Question: How can I use SetProcessAffinityMask to select more than one logical processor?
In Windows Task Manager you can do this as an example:

I updated my <URL> procedure to do this:
'''
type
TProcessPriority = (ptLow = $<PHONE>,
ptBelowNormal = $<PHONE>,
ptNormal = $<PHONE>,
ptAboveNormal = $<PHONE>,
ptHigh = $<PHONE>,
ptRealtime = $<PHONE>);
procedure RunProcess(FileName: string; Priority: TProcessPriority);
var
StartInfo: TStartupInfo;
ProcInfo: TProcessInformation;
CmdLine: string;
Done: Boolean;
begin
FillChar(StartInfo, SizeOf(TStartupInfo), #0);
FillChar(ProcInfo, SizeOf(TProcessInformation), #0);
StartInfo.cb := SizeOf(TStartupInfo);
CmdLine := FileName;
UniqueString(CmdLine);
try
Done := CreateProcess(nil, PChar(CmdLine), nil, nil, False,
CREATE_NEW_PROCESS_GROUP + Integer(Priority),
nil, nil, StartInfo, ProcInfo);
if Done then
begin
// Todo: Get actual cpu core count before attempting to set affinity!
// 0 = <All Processors>
// 1 = CPU 0
// 2 = CPU 1
// 3 = CPU 2
// 4 = CPU 3
// 5 = CPU 5
// 6 = CPU 6
// 7 = CPU 6
// 8 = CPU 7
// this sets to CPU 0 - but how to allow multiple parameters to
// set more than one logical processor?
SetProcessAffinityMask(ProcInfo.hProcess, 1);
end else
MessageDlg('Could not run ' + FileName, mtError, [mbOk], 0)
finally
CloseHandle(ProcInfo.hProcess);
CloseHandle(ProcInfo.hThread);
end;
end;
'''
Note the comments I put in there. It would be good to update my procedure to include a new Affinity parameter which I can pass to SetProcessAffinityMask.
Calling any of these won't select the corresponding processors for obvious reasons, they give the idea of what I am wanting to do:
'''
SetProcessAffinityMask(ProcInfo.hProcess, 1 + 2);
SetProcessAffinityMask(ProcInfo.hProcess, 1 and 2);
'''
eg, select any of the CPU's for a process, as shown in Task Manager.
How should I do this, using an Array, Set or something else? I cannot get it to work with multiple values.
Thanks.
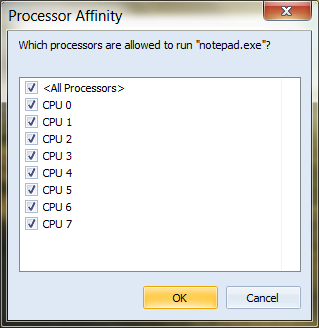
Answer: It is a bitmask as described in the <URL>.
> A process affinity mask is a bit vector in which each bit represents a logical processor on which the threads of the process are allowed to run.
- - - - -
And so on. You can use logical 'or' to combine them. So processors 0 and 1 would be '$01' or '$02' which equals '$03'.
I would use the shift operator 'shl' to create values for specific processors. Like this:
'''
function SingleProcessorMask(const ProcessorIndex: Integer): DWORD_PTR;
begin
//When shifting constants the compiler will force the result to be 32-bit
//if you have more than 32 processors, 'Result:= 1 shl x' will return
//an incorrect result.
Result := DWORD_PTR(1) shl (ProcessorIndex);
end;
'''
You can readily extend this to generate masks for lists of processors using logical 'or' in a loop.
'''
function CombinedProcessorMask(const Processors: array of Integer): DWORD_PTR;
var
i: Integer;
begin
Result := 0;
for i := low(Processors) to high(Processors) do
Result := Result or SingleProcessorMask(Processors[i]);
end;
'''
You can test for a processor being in a bit mask like this:
'''
function ProcessorInMask(const ProcessorMask: DWORD_PTR;
const ProcessorIndex: Integer): Boolean;
begin
Result := (SingleProcessorMask(ProcessorIndex) and ProcessorMask)<>0;
end;
'''
: I'm using 'DWORD_PTR' because for 64 bit targets the bitmask is 64 bits wide. That nuance doesn't matter for you on XE but it's worth getting it right to make any future code porting easier.